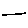
Label: line